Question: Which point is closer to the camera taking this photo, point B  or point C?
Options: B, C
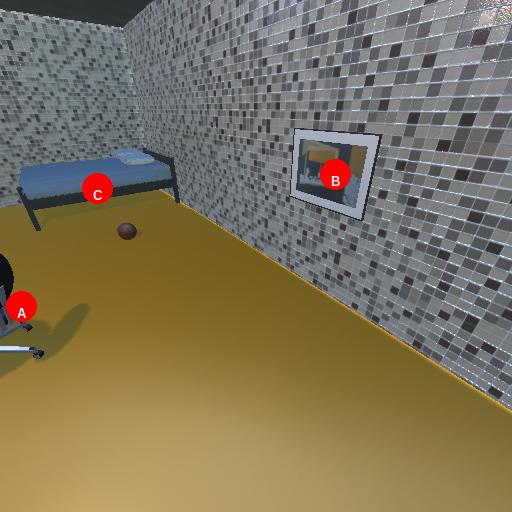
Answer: B